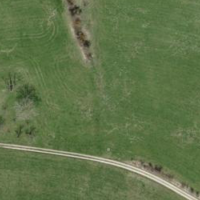
EUNIS habitat code: 52
Species observed at this site:
Anthocharis cardamines
Chorthippus biguttulus
Erynnis tages